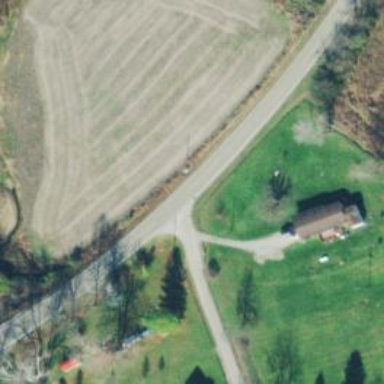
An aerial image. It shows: Secondary road.